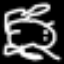
Label: frog